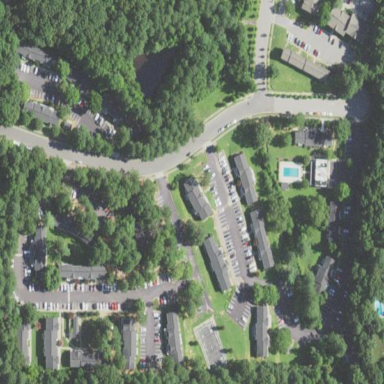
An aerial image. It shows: Residential area within neighborhood.